Field crop: tomato
Growth stage: 1
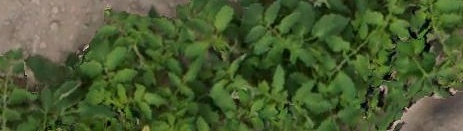
Species: tomato